Question: I want to display the roating images like the below shown in image one by one. How can i code in xml. I could not able to rotate image using android:rotation="20". I have to display the images like shown in image with the one on one from left to right.

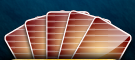
Answer: Take a look at this code
'''
<?xml version="1.0" encoding="utf-8"?>
<rotate xmlns:android="http://schemas.android.com/apk/res/android"
android:fromDegrees="90"
android:toDegrees="90"
android:pivotX="50%"
android:pivotY="50%"
android:drawable="@drawable/image">
</rotate>
'''
Make sure your 'android:fromDegrees' is correct.